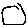
Label: circle